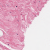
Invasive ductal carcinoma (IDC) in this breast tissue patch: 0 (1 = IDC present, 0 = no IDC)